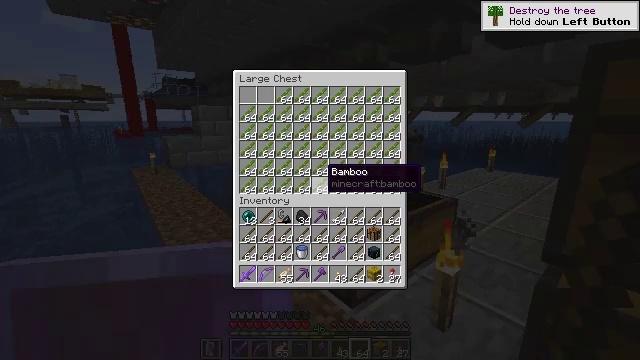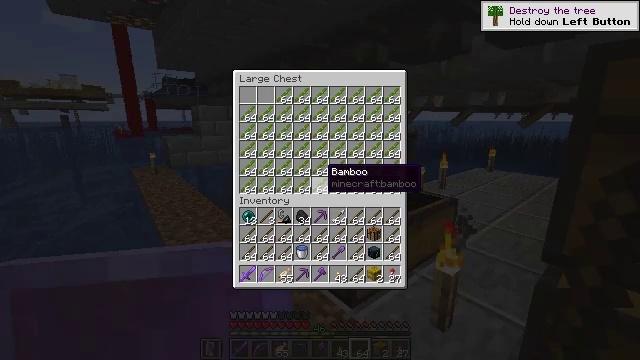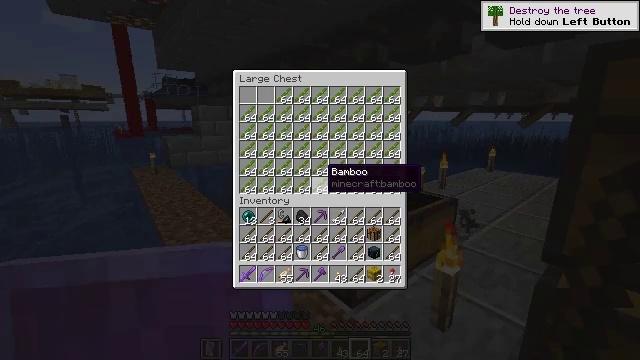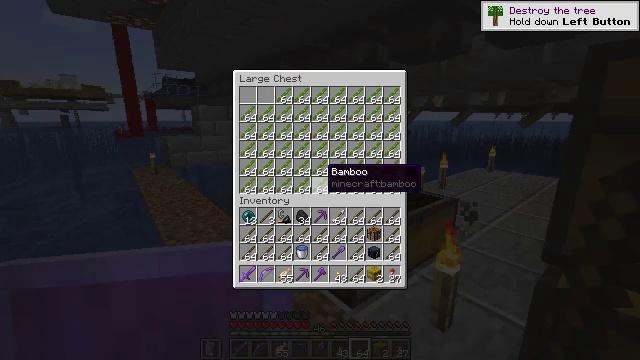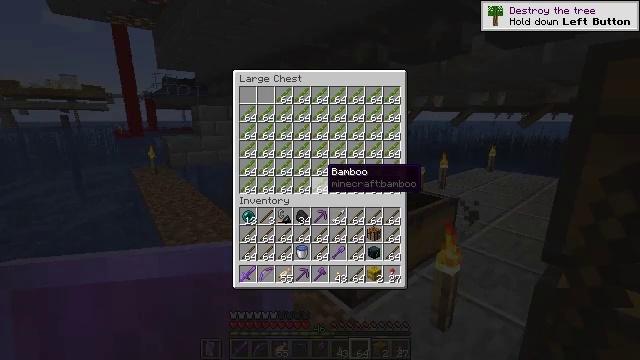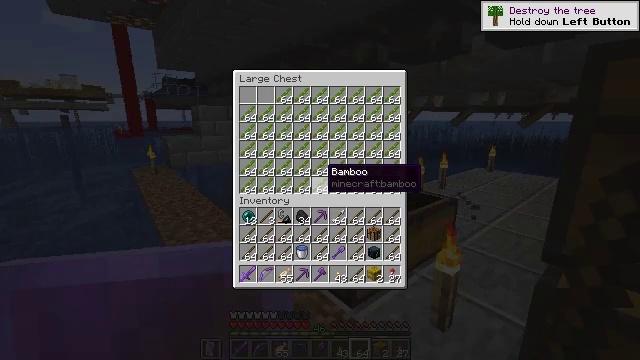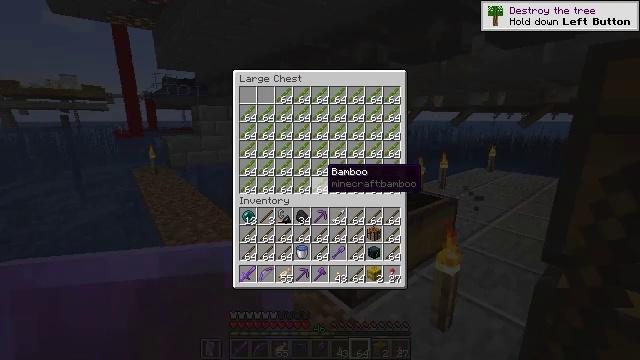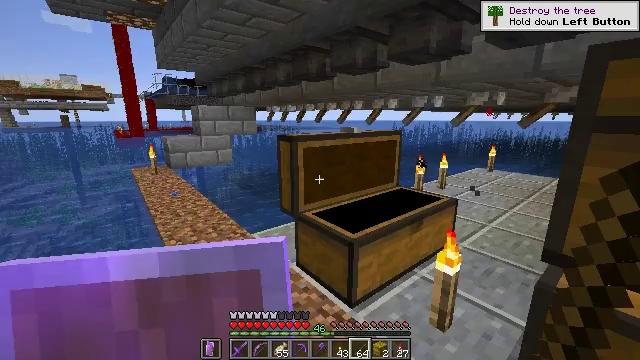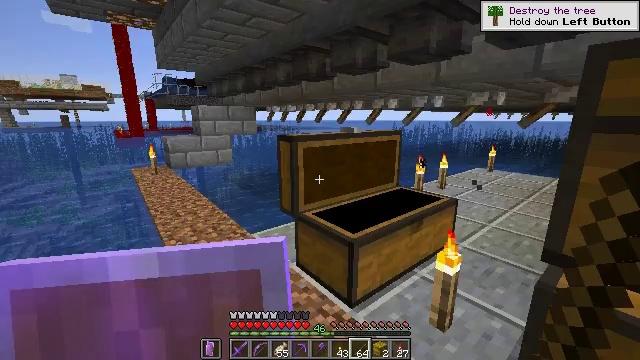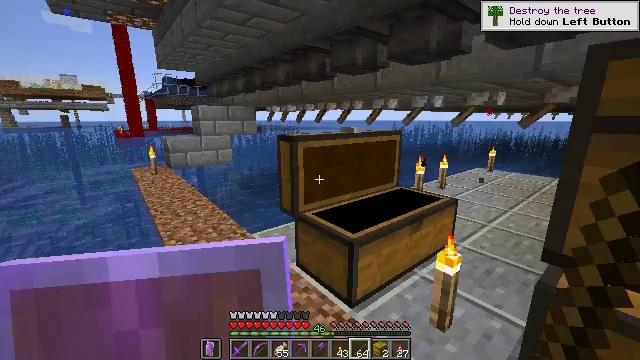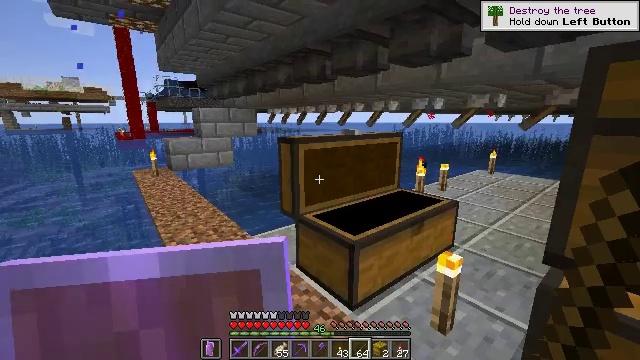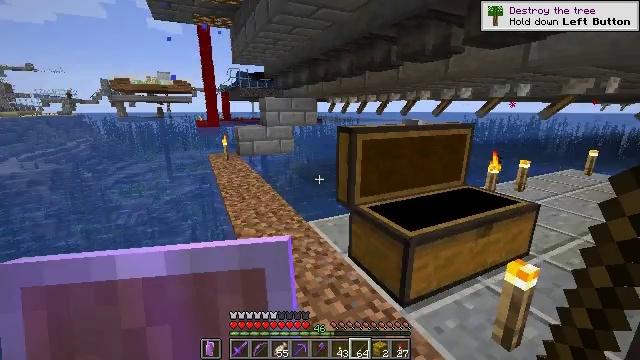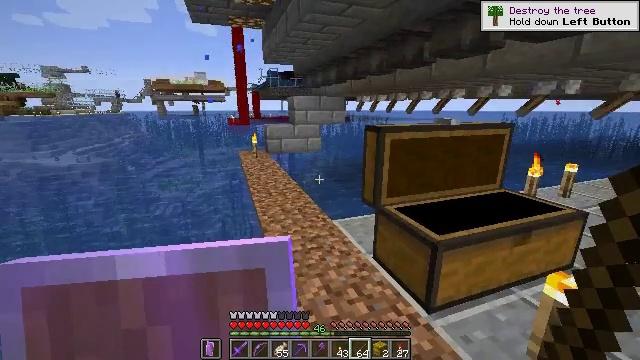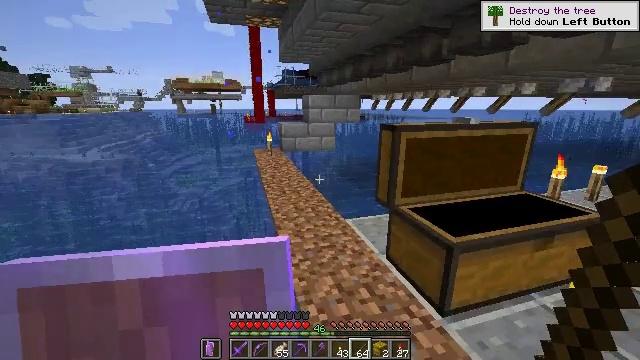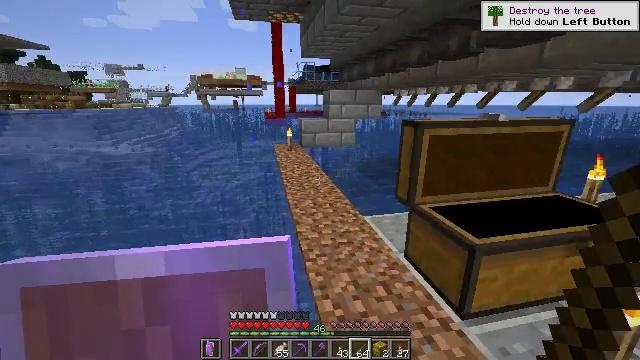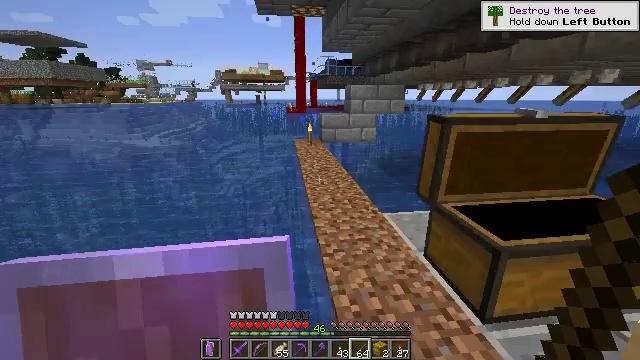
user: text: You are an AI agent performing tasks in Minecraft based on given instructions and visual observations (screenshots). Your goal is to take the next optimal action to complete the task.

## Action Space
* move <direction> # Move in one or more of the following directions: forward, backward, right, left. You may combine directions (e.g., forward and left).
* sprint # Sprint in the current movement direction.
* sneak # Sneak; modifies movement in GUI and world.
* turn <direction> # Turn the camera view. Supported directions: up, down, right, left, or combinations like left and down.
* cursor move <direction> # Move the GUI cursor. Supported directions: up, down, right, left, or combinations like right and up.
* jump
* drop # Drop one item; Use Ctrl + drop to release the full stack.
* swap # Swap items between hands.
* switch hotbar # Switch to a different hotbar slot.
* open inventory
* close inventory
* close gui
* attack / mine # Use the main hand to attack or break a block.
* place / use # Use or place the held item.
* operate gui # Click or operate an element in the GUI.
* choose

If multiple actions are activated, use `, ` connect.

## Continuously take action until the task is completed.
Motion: motion action
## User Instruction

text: Get an emerald by using the crafting table.
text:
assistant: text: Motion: no_op
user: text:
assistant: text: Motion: no_op
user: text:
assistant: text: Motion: no_op
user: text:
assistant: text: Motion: no_op
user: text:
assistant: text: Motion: no_op
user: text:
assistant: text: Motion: no_op
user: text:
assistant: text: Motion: no_op
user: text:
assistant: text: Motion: no_op
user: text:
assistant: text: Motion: no_op
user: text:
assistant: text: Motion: no_op
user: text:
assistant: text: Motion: turn left and down
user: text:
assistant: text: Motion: turn left
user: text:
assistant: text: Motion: turn left
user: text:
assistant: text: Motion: turn left
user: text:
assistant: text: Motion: turn left and down
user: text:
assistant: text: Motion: move back, turn left
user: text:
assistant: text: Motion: move back, turn left
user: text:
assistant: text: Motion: move back
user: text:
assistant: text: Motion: move back
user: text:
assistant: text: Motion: move back
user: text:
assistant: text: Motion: move back
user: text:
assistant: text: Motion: move back
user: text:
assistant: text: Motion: move back
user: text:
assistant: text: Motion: no_op
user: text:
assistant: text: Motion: no_op
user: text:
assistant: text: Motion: no_op
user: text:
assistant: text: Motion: no_op
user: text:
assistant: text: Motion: turn left
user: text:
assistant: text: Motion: turn left
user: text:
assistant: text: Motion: turn left